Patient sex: M
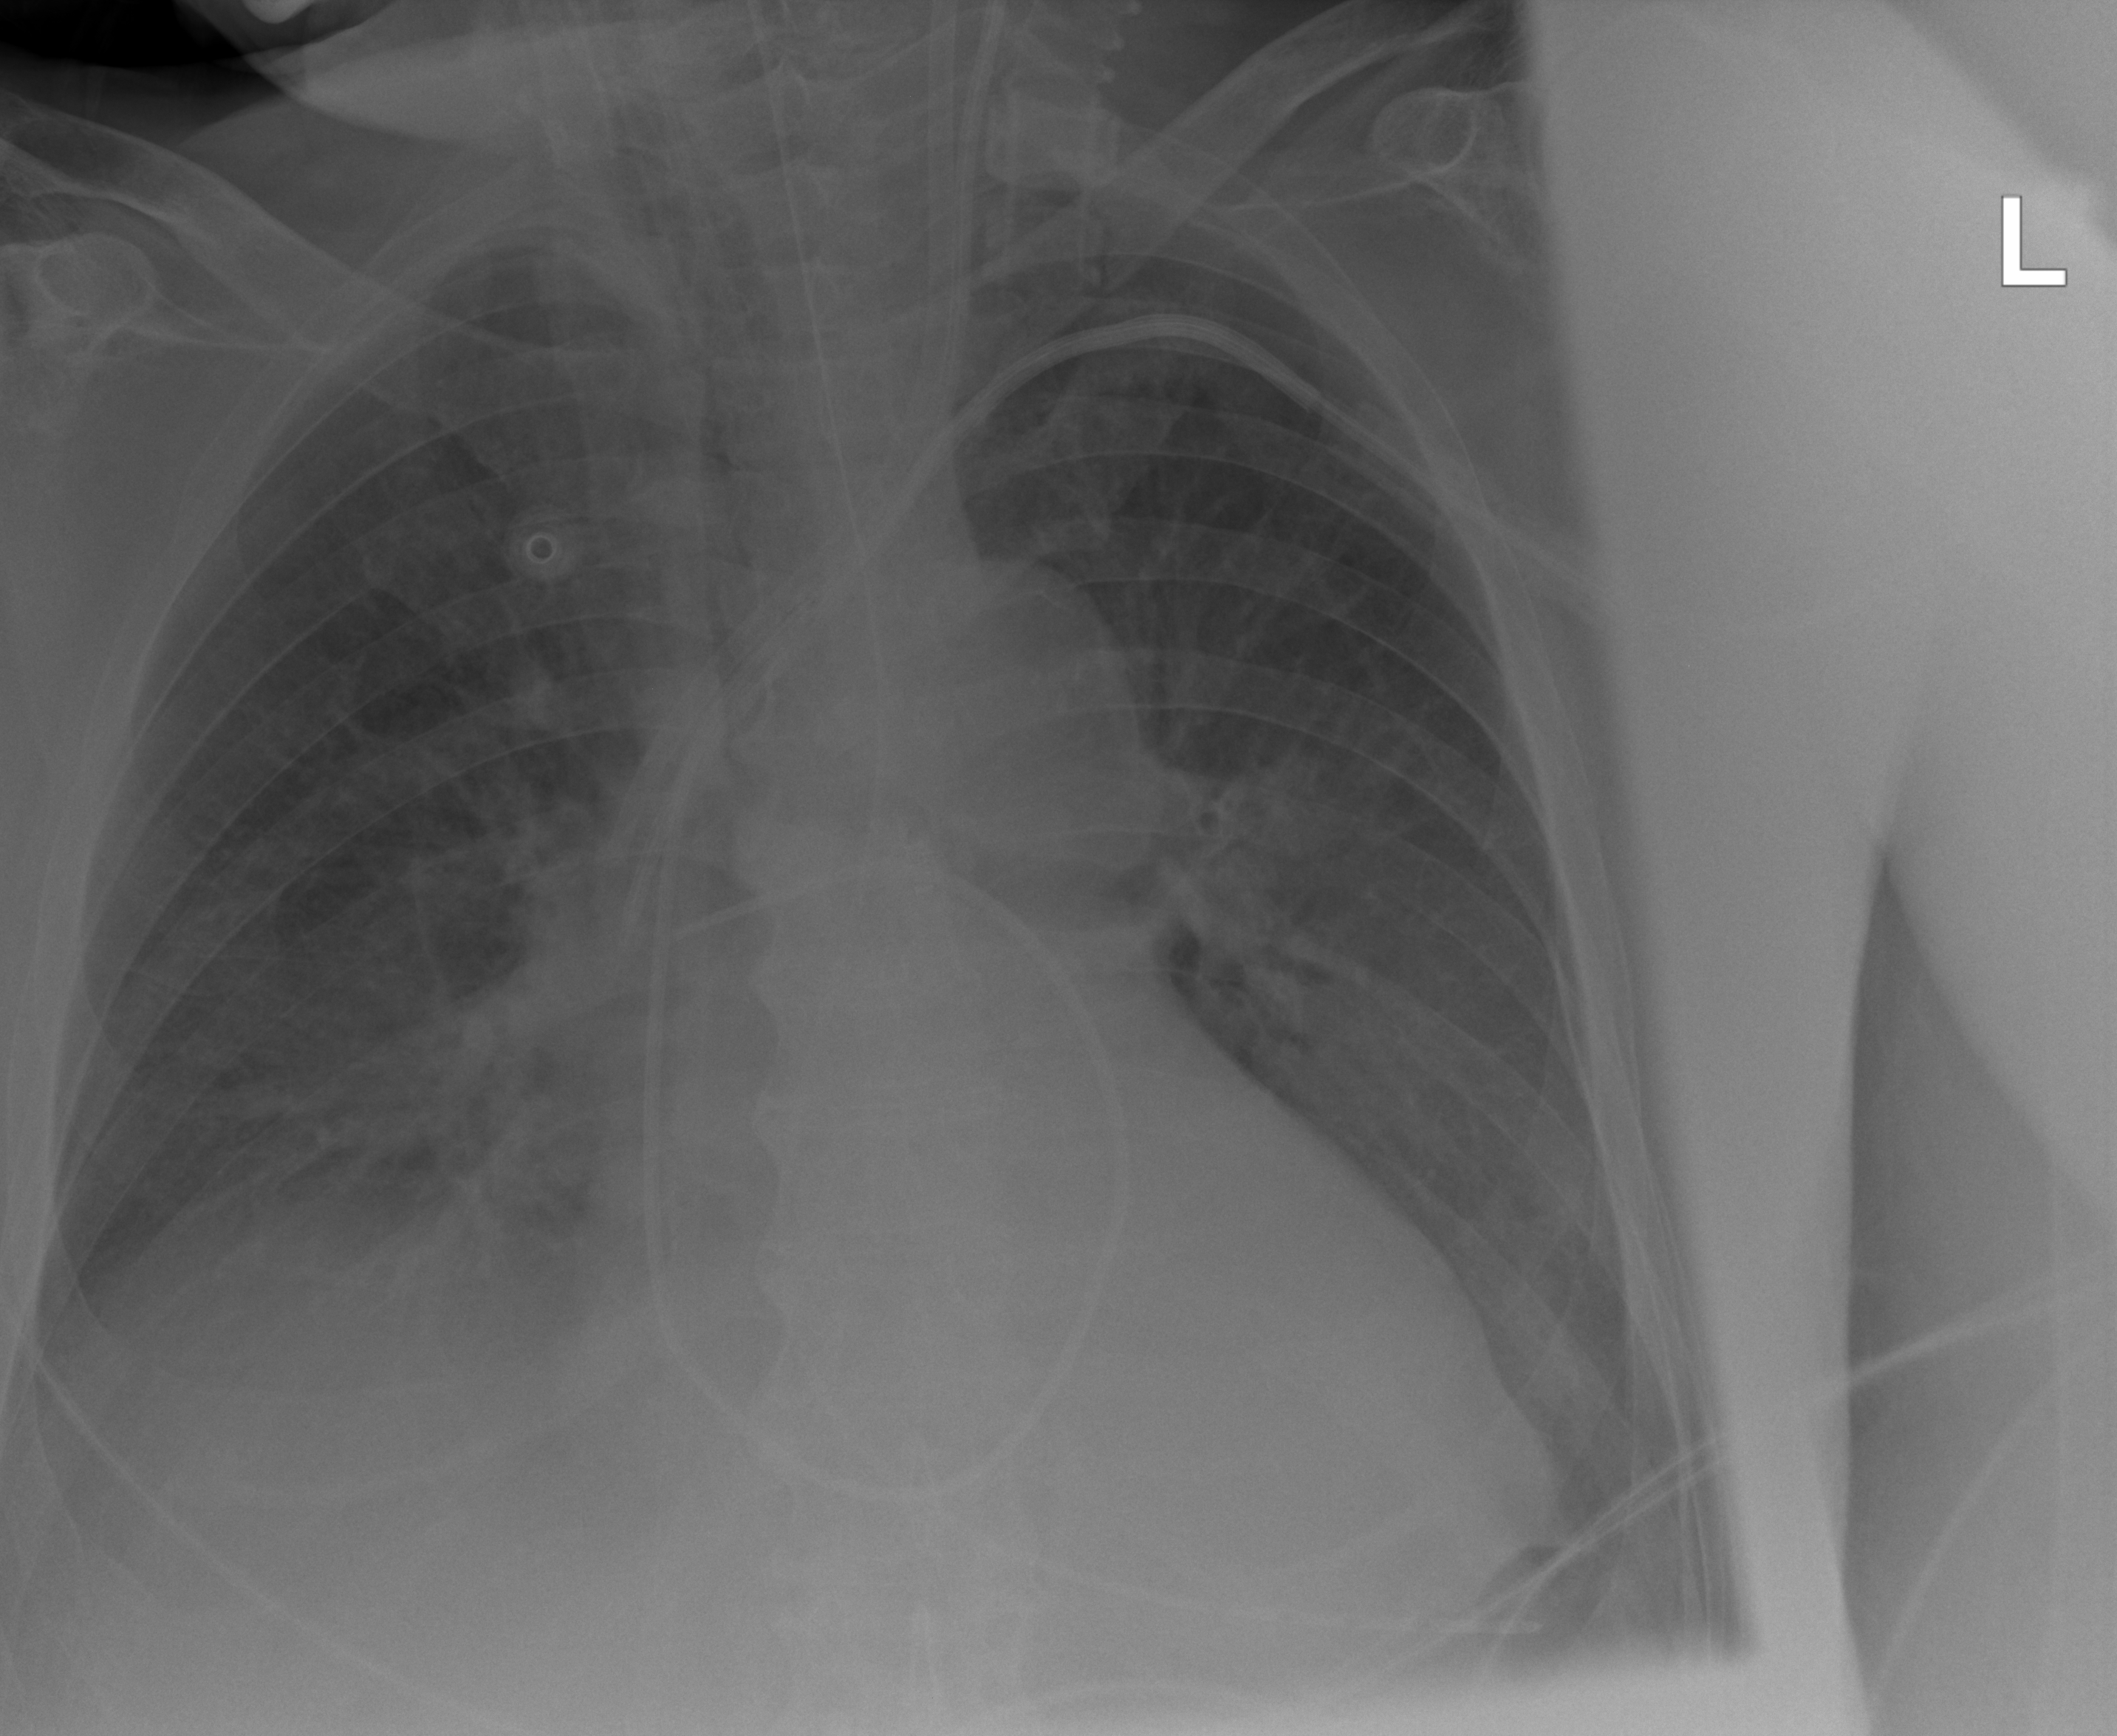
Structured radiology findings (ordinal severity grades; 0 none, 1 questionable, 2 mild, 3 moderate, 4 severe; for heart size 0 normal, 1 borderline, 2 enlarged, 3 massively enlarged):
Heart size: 2
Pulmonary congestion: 1
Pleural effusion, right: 2
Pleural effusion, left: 0
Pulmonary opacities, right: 0
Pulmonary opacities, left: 0
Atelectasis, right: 2
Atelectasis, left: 0